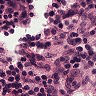
Metastatic tissue present: no